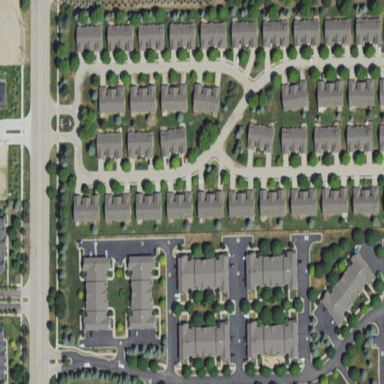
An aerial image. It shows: Residential area composed of single-family homes.